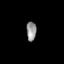
Tissue: prostate
Cell type: T cells
Senescence score: 0.7342
Nuclear area (px): 182
Mean DAPI intensity: 150.352